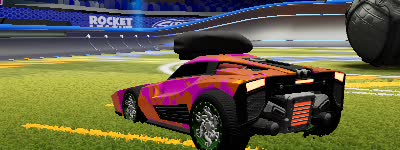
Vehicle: breakout